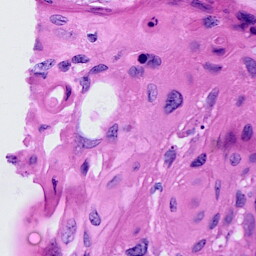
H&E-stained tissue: Cervix